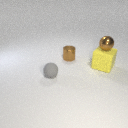
small brown metal sphere above large yellow rubber cube